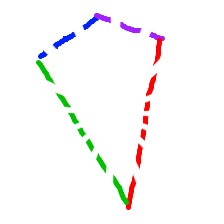
Shape: kite